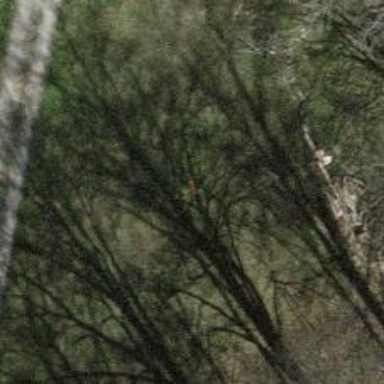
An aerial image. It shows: Pole with roofed pipeline marker.